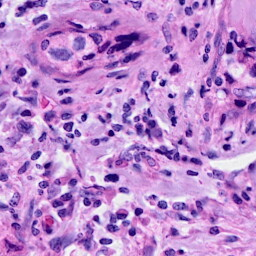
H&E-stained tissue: Breast